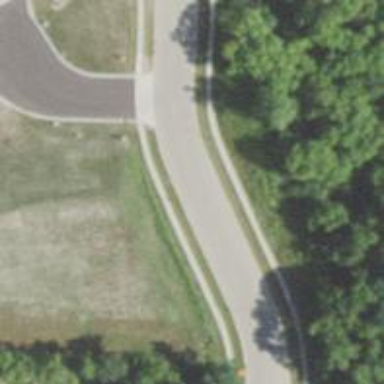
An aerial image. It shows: Tertiary road with asphalt surface. There is separate sidewalk along the road.